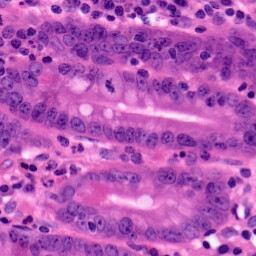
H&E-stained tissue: Pancreatic